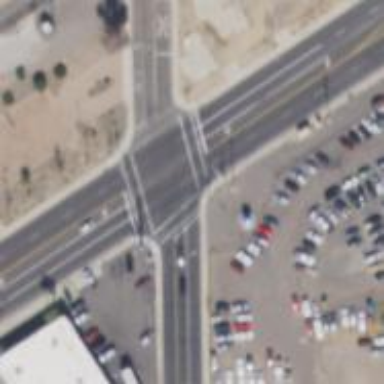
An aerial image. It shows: Solid stop line on the road.